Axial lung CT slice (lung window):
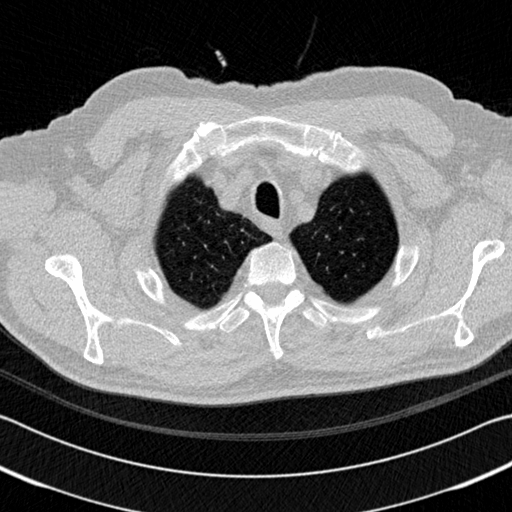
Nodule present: no